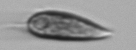
Label: Prorocentrum_triestinum